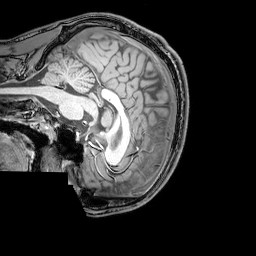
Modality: T1w
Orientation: sagittal
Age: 22
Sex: male
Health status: healthy
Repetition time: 0.081 s
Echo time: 0.037 s